Interaction volume radius: 5 \u00c5
Interaction volume height: 20 \u00c5
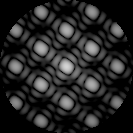
Disorder parameter: 0.01035